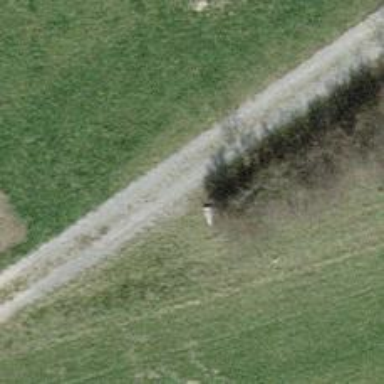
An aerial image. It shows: Compacted track road with grade3 tracktype.